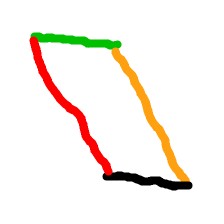
Shape: parallelogram